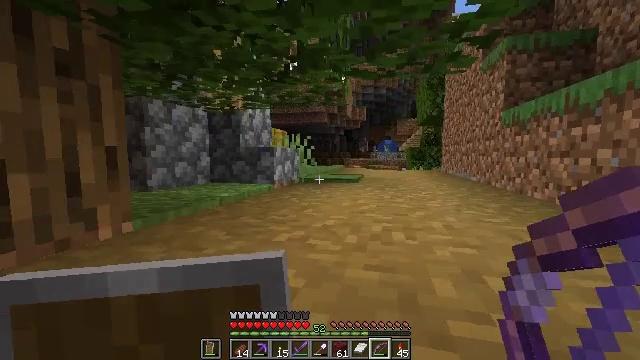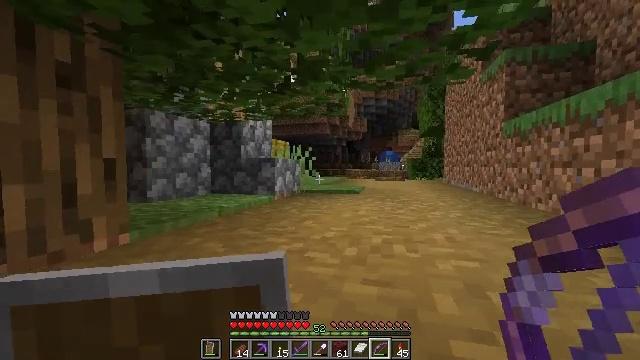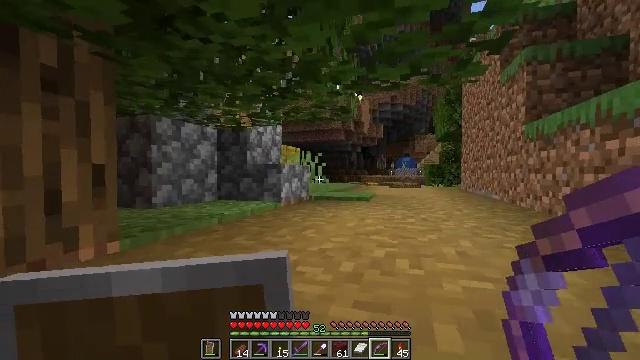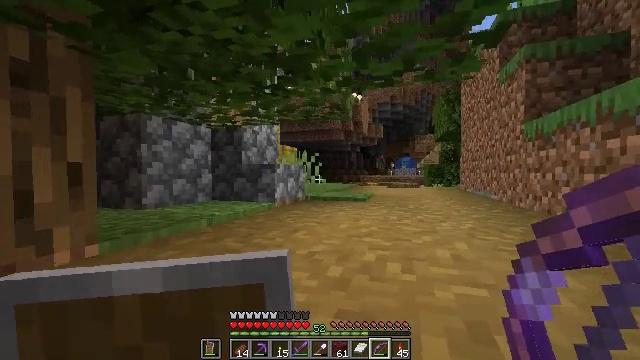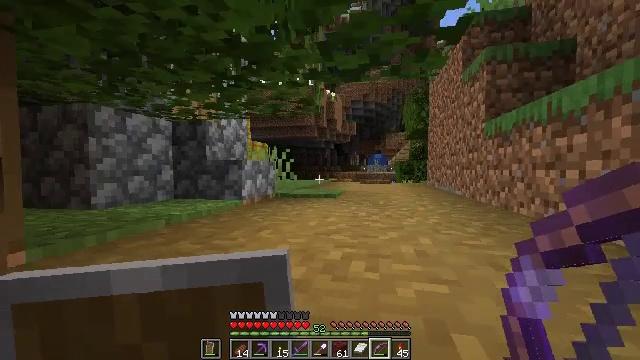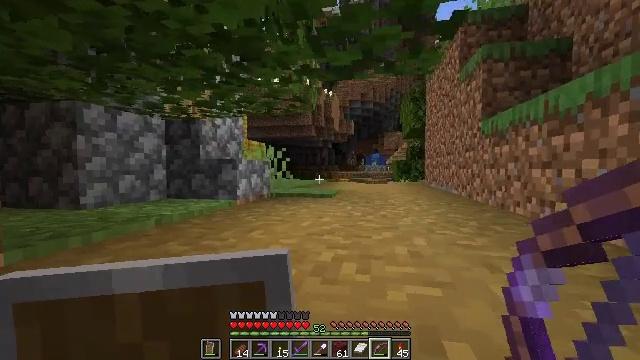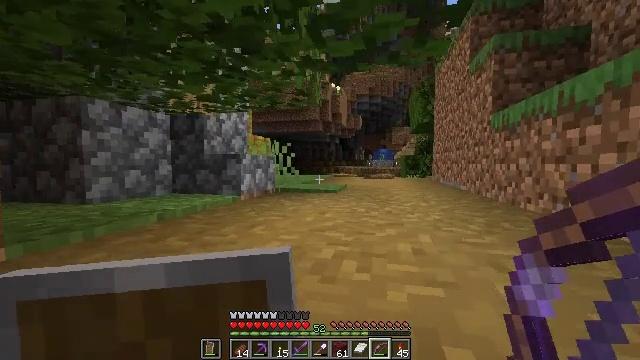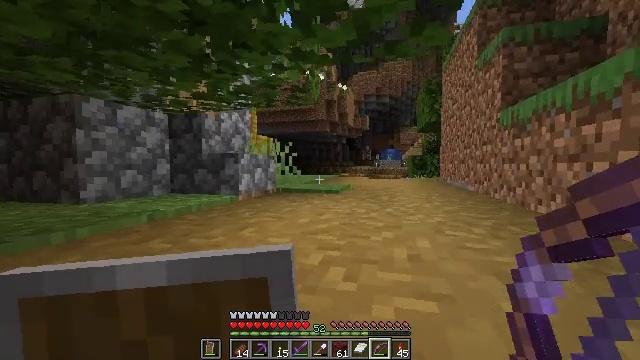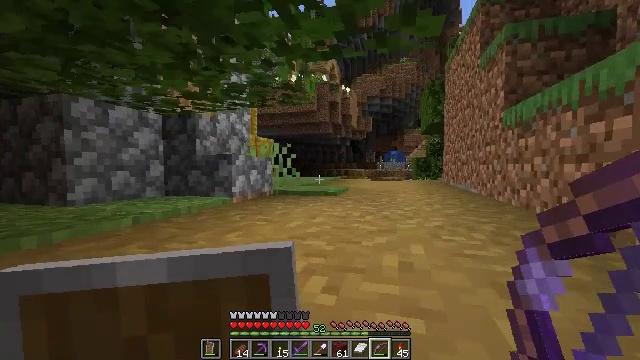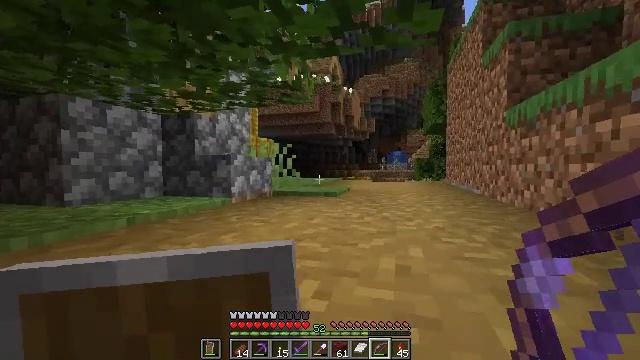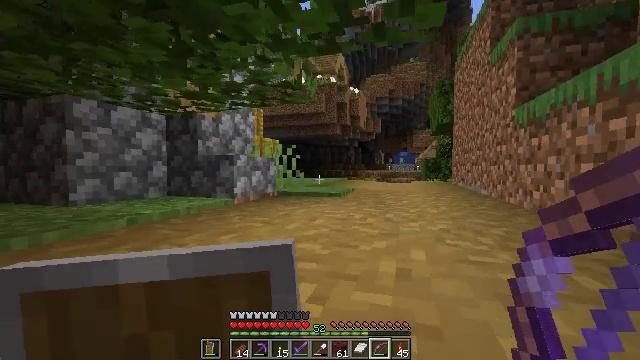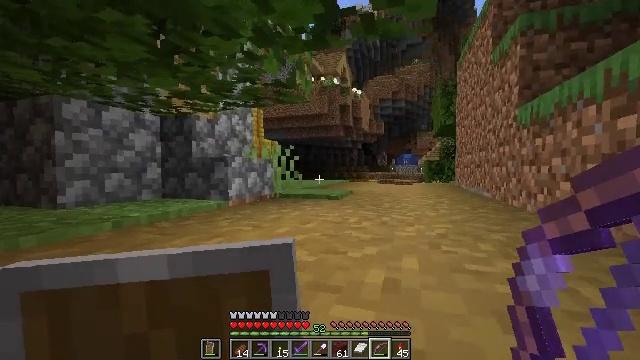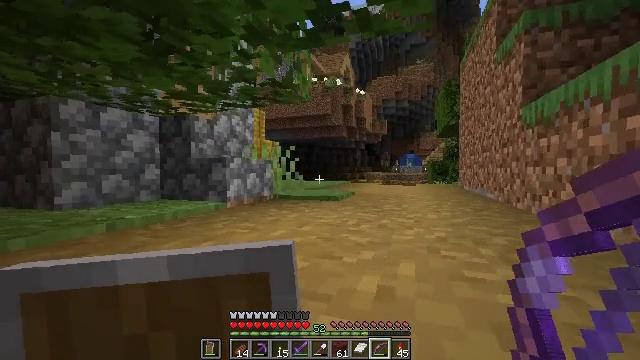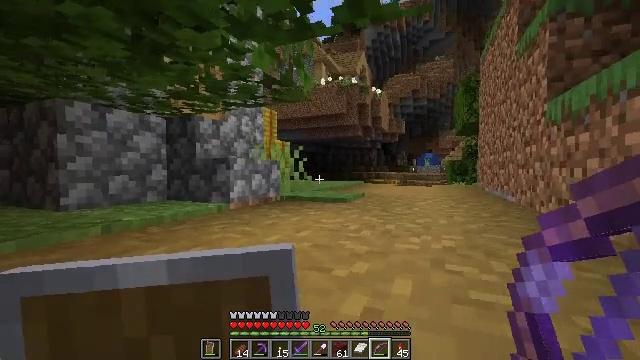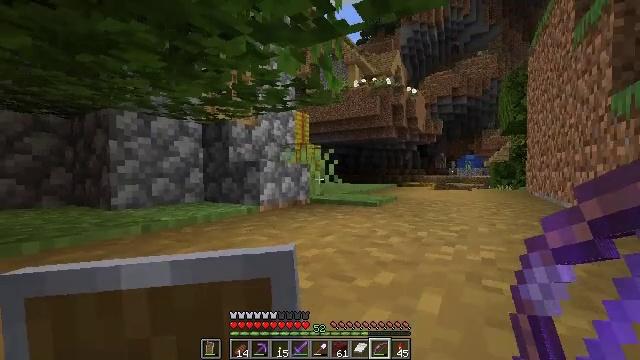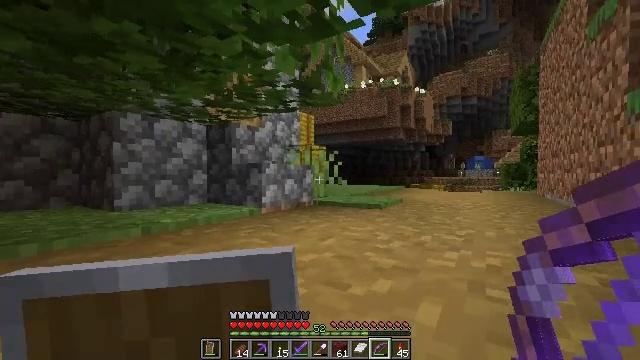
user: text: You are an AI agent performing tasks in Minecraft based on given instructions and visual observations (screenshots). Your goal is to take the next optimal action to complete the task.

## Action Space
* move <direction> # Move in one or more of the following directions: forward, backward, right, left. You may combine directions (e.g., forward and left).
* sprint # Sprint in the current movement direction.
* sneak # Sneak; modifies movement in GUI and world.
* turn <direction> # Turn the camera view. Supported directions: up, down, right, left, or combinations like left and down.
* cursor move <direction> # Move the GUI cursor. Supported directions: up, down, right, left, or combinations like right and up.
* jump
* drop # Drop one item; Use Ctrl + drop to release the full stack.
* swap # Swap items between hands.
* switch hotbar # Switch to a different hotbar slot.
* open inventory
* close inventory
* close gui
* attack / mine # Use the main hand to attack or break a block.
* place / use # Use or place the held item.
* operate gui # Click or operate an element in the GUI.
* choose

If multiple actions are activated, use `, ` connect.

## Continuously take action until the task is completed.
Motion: motion action
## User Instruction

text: Attack the bell to remove it.
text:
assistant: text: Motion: move forward and move right, turn up
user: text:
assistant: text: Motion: move forward and move right, turn left and up
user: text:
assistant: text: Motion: move forward and move right
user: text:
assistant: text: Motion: move forward and move right, turn right
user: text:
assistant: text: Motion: move forward and move right
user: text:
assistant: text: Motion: move forward and move right, turn left and down
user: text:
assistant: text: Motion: move forward and move right, turn left
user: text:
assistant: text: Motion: move forward and move right
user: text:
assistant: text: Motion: move forward and move right
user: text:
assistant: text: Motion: move forward and move right, turn left
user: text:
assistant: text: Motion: move forward and move right
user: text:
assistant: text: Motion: move forward and move right
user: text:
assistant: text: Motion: move forward and move right, turn left
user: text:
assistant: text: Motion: move forward and move right, turn left
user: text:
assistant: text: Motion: move forward and move right, turn left
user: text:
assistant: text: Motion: move forward and move right, turn left
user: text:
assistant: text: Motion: move forward and move right, turn left
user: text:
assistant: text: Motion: move forward and move right
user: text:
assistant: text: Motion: move forward and move right
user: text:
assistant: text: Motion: move forward and move right
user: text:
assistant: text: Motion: move forward and move right
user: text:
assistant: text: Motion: move forward and move right
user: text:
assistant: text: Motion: move forward and move right
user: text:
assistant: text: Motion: move forward and move right
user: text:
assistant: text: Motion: move forward and move right
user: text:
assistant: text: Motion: move forward and move right
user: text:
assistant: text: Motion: move forward and move right
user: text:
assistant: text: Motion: move forward and move right
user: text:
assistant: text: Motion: move forward and move right
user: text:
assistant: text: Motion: move forward and move right